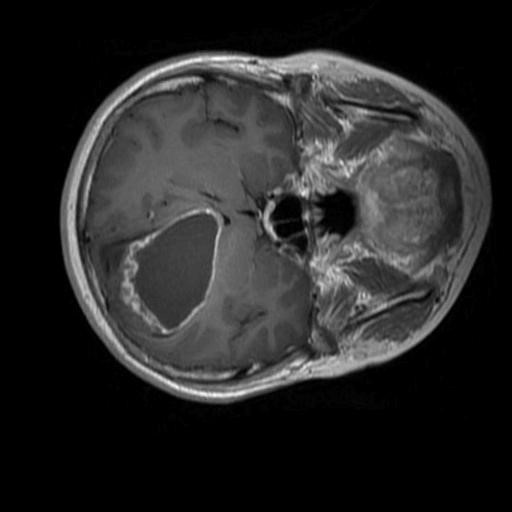
Label: brain_glioma